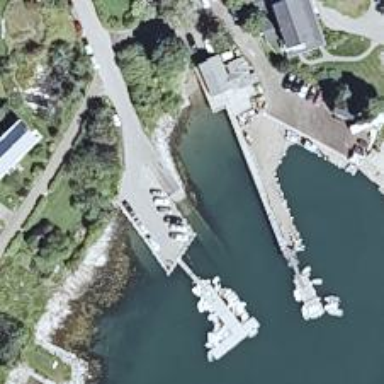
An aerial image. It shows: Slipway on leisure land.